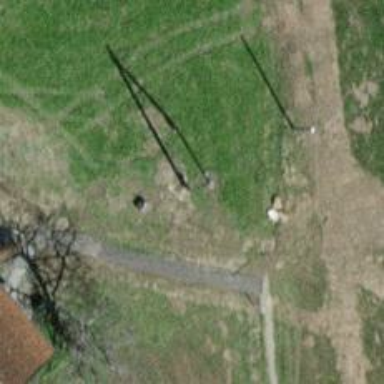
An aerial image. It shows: Power pole.